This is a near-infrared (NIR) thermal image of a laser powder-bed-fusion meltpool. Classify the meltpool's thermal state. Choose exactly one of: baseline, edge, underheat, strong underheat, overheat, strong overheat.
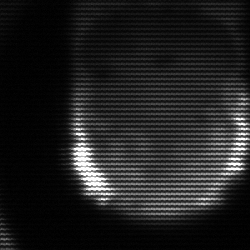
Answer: edge